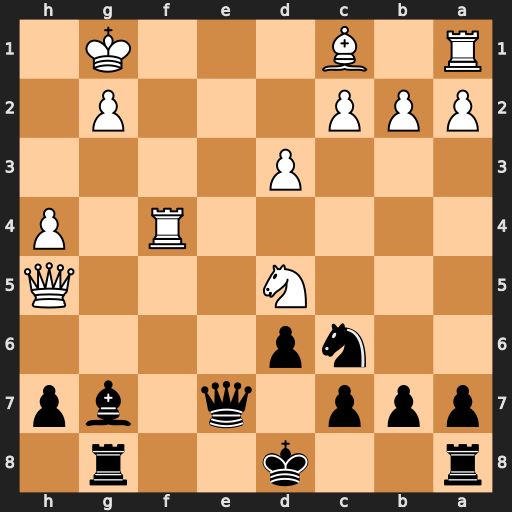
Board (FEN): r2k2r1/ppp1q1bp/2np4/3N3Q/5R1P/3P4/PPP3P1/R1B3K1
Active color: b
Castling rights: -
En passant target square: -
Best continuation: Qe1+ Rf1 Bd4+